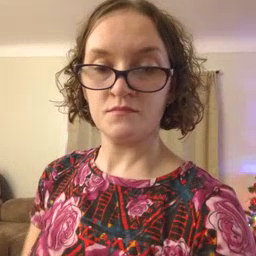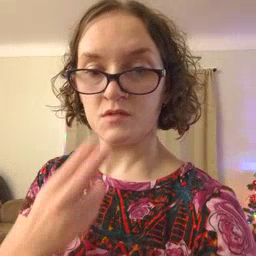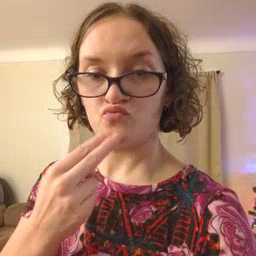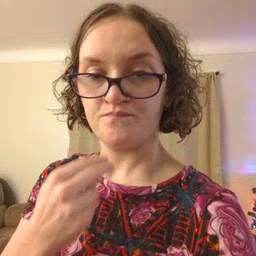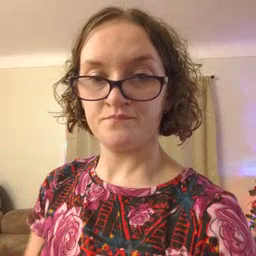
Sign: cute